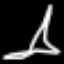
Label: The Eiffel Tower